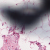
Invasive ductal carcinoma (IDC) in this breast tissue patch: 1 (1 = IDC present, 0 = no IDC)